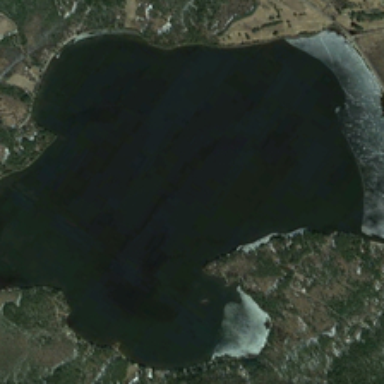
Many green trees are around an irregular dark green pond .